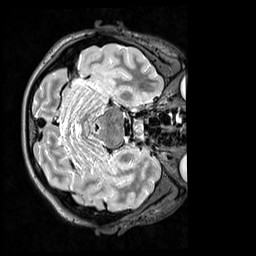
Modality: T2w
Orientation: axial
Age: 25
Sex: male
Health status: healthy
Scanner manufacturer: siemens
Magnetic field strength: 3 T
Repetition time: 3.2 s
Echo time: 0.568 s